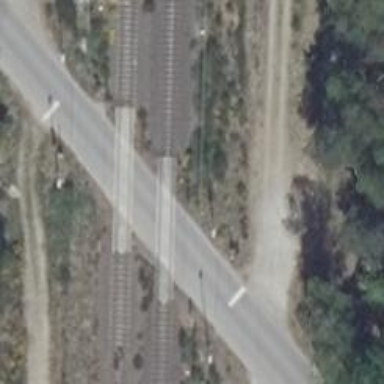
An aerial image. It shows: Railway level crossing.